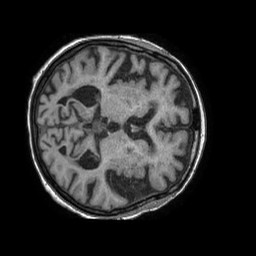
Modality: T1w
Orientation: axial
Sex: female
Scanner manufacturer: philips
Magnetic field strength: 1.5 T
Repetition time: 0.007889 s
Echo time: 0.003647 s